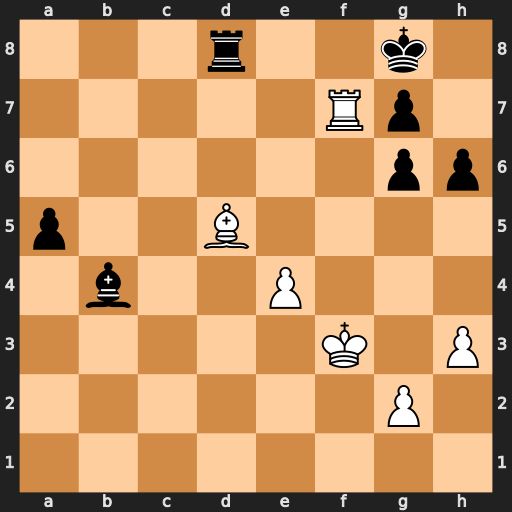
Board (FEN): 3r2k1/5Rp1/6pp/p2B4/1b2P3/5K1P/6P1/8
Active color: w
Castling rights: -
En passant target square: -
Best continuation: Rd7+ Kf8 Rxd8+